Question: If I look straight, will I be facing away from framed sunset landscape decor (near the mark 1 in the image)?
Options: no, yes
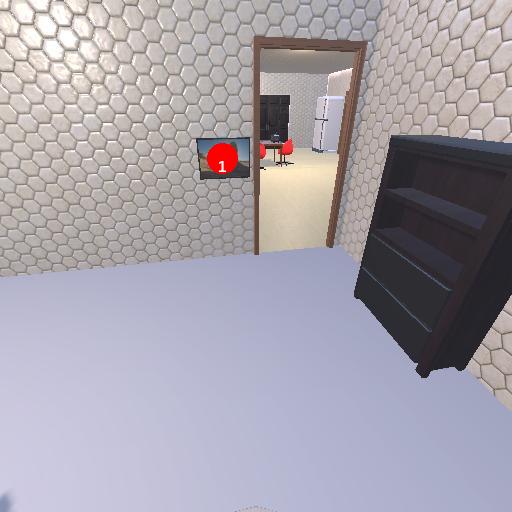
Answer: no